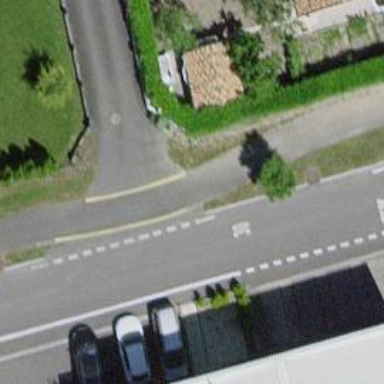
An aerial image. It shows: Living street.